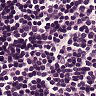
Metastatic tissue present: no